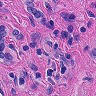
Metastatic tissue present: yes